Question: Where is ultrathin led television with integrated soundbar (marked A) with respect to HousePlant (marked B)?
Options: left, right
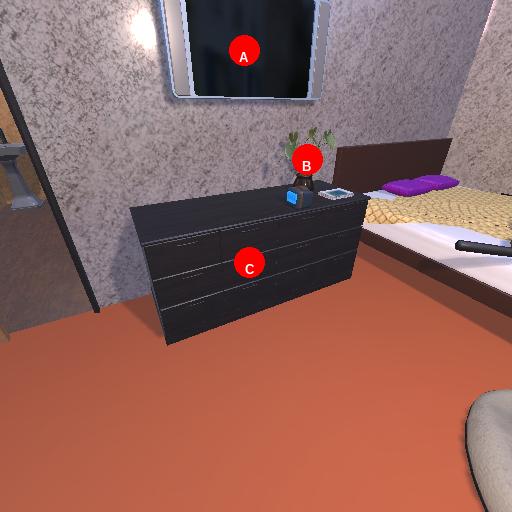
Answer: left